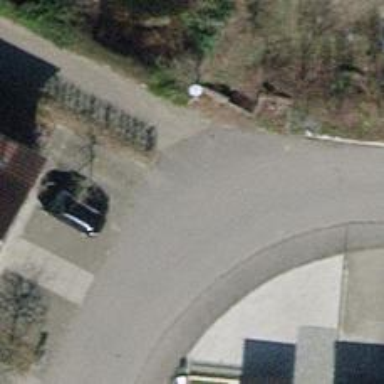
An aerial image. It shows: Service road with paving stones.